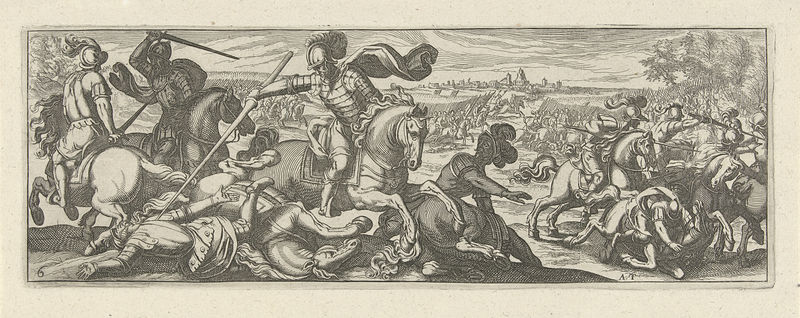
Titel: Veldslag
Künstler: Simon Frisius
Standort: Amsterdam
Institution: Rijksmuseum
Schlagwörter: weiß, stadt, männer, tod, pferde, mähne, schlacht, print, schwert, brutal, rüstung, helme, sschwarz, dolch, battle, renaissance, war, hieb, krig, lance, printbattle, vernichtend